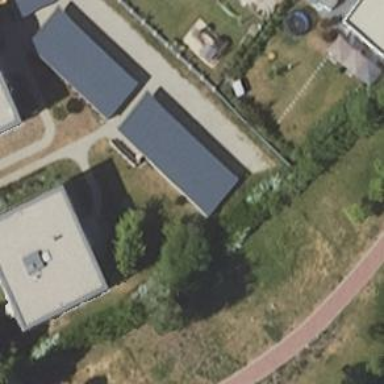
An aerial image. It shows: Carport building.